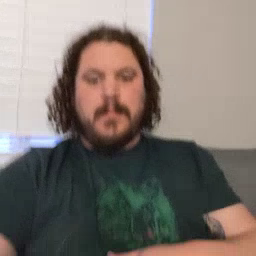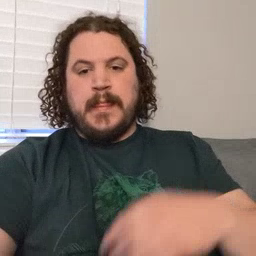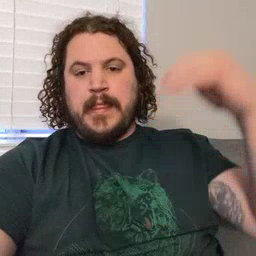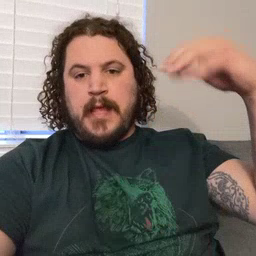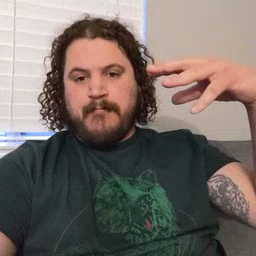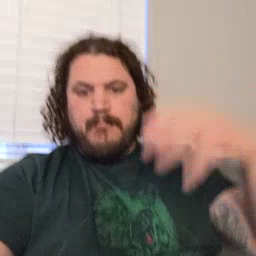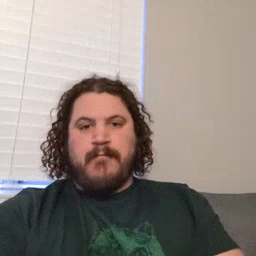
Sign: lamp